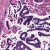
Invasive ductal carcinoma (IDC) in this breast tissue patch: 1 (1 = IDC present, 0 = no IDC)